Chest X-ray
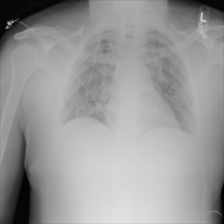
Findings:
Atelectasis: negative
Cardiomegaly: negative
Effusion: negative
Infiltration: negative
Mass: negative
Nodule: negative
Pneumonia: negative
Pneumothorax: negative
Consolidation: negative
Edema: negative
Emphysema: negative
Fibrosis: negative
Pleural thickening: negative
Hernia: negative